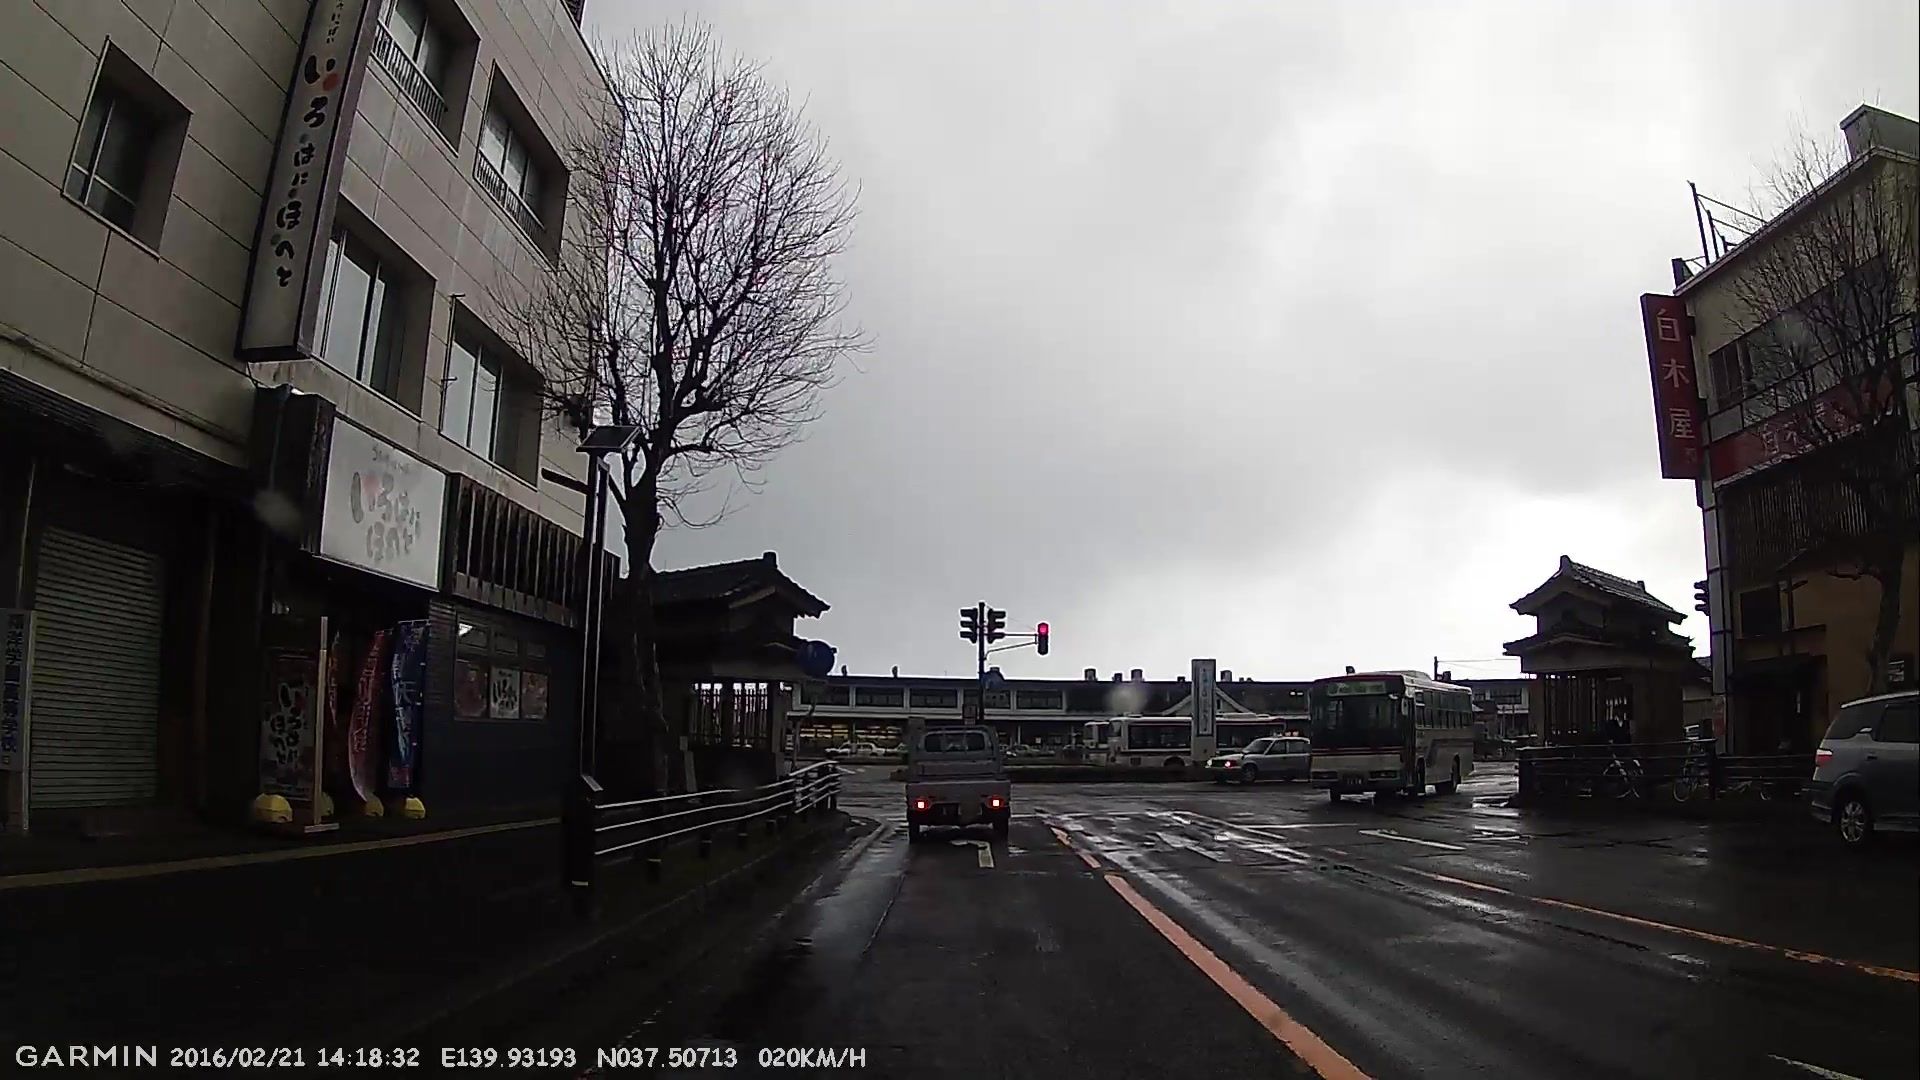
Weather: rainy
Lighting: day
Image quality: good
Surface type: driving surface
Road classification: tertiary
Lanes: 2.0
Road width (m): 3
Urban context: urban centre
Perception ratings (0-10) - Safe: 3.78, Lively: 8.91, Beautiful: 7.34, Boring: 1.73, Depressing: 3.17, Wealthy: 6.6